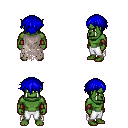
a pixel art fantasy rpg character, male body template, orc, green skin, gray tattered cape, white pants, blue short bangs hairstyle, cloth bracers, four views (front, back, left, right), 2x2 character sprite sheet, small pixel art, hard edges, no anti-aliasing